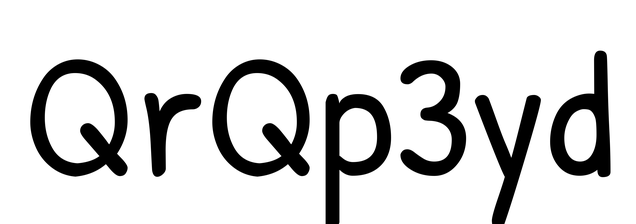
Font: PatrickHand-Regular